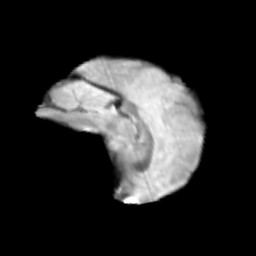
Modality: T2w
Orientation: sagittal
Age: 13
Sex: female
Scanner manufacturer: siemens
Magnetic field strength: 3 T
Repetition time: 3.8 s
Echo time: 0.07 s